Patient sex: M
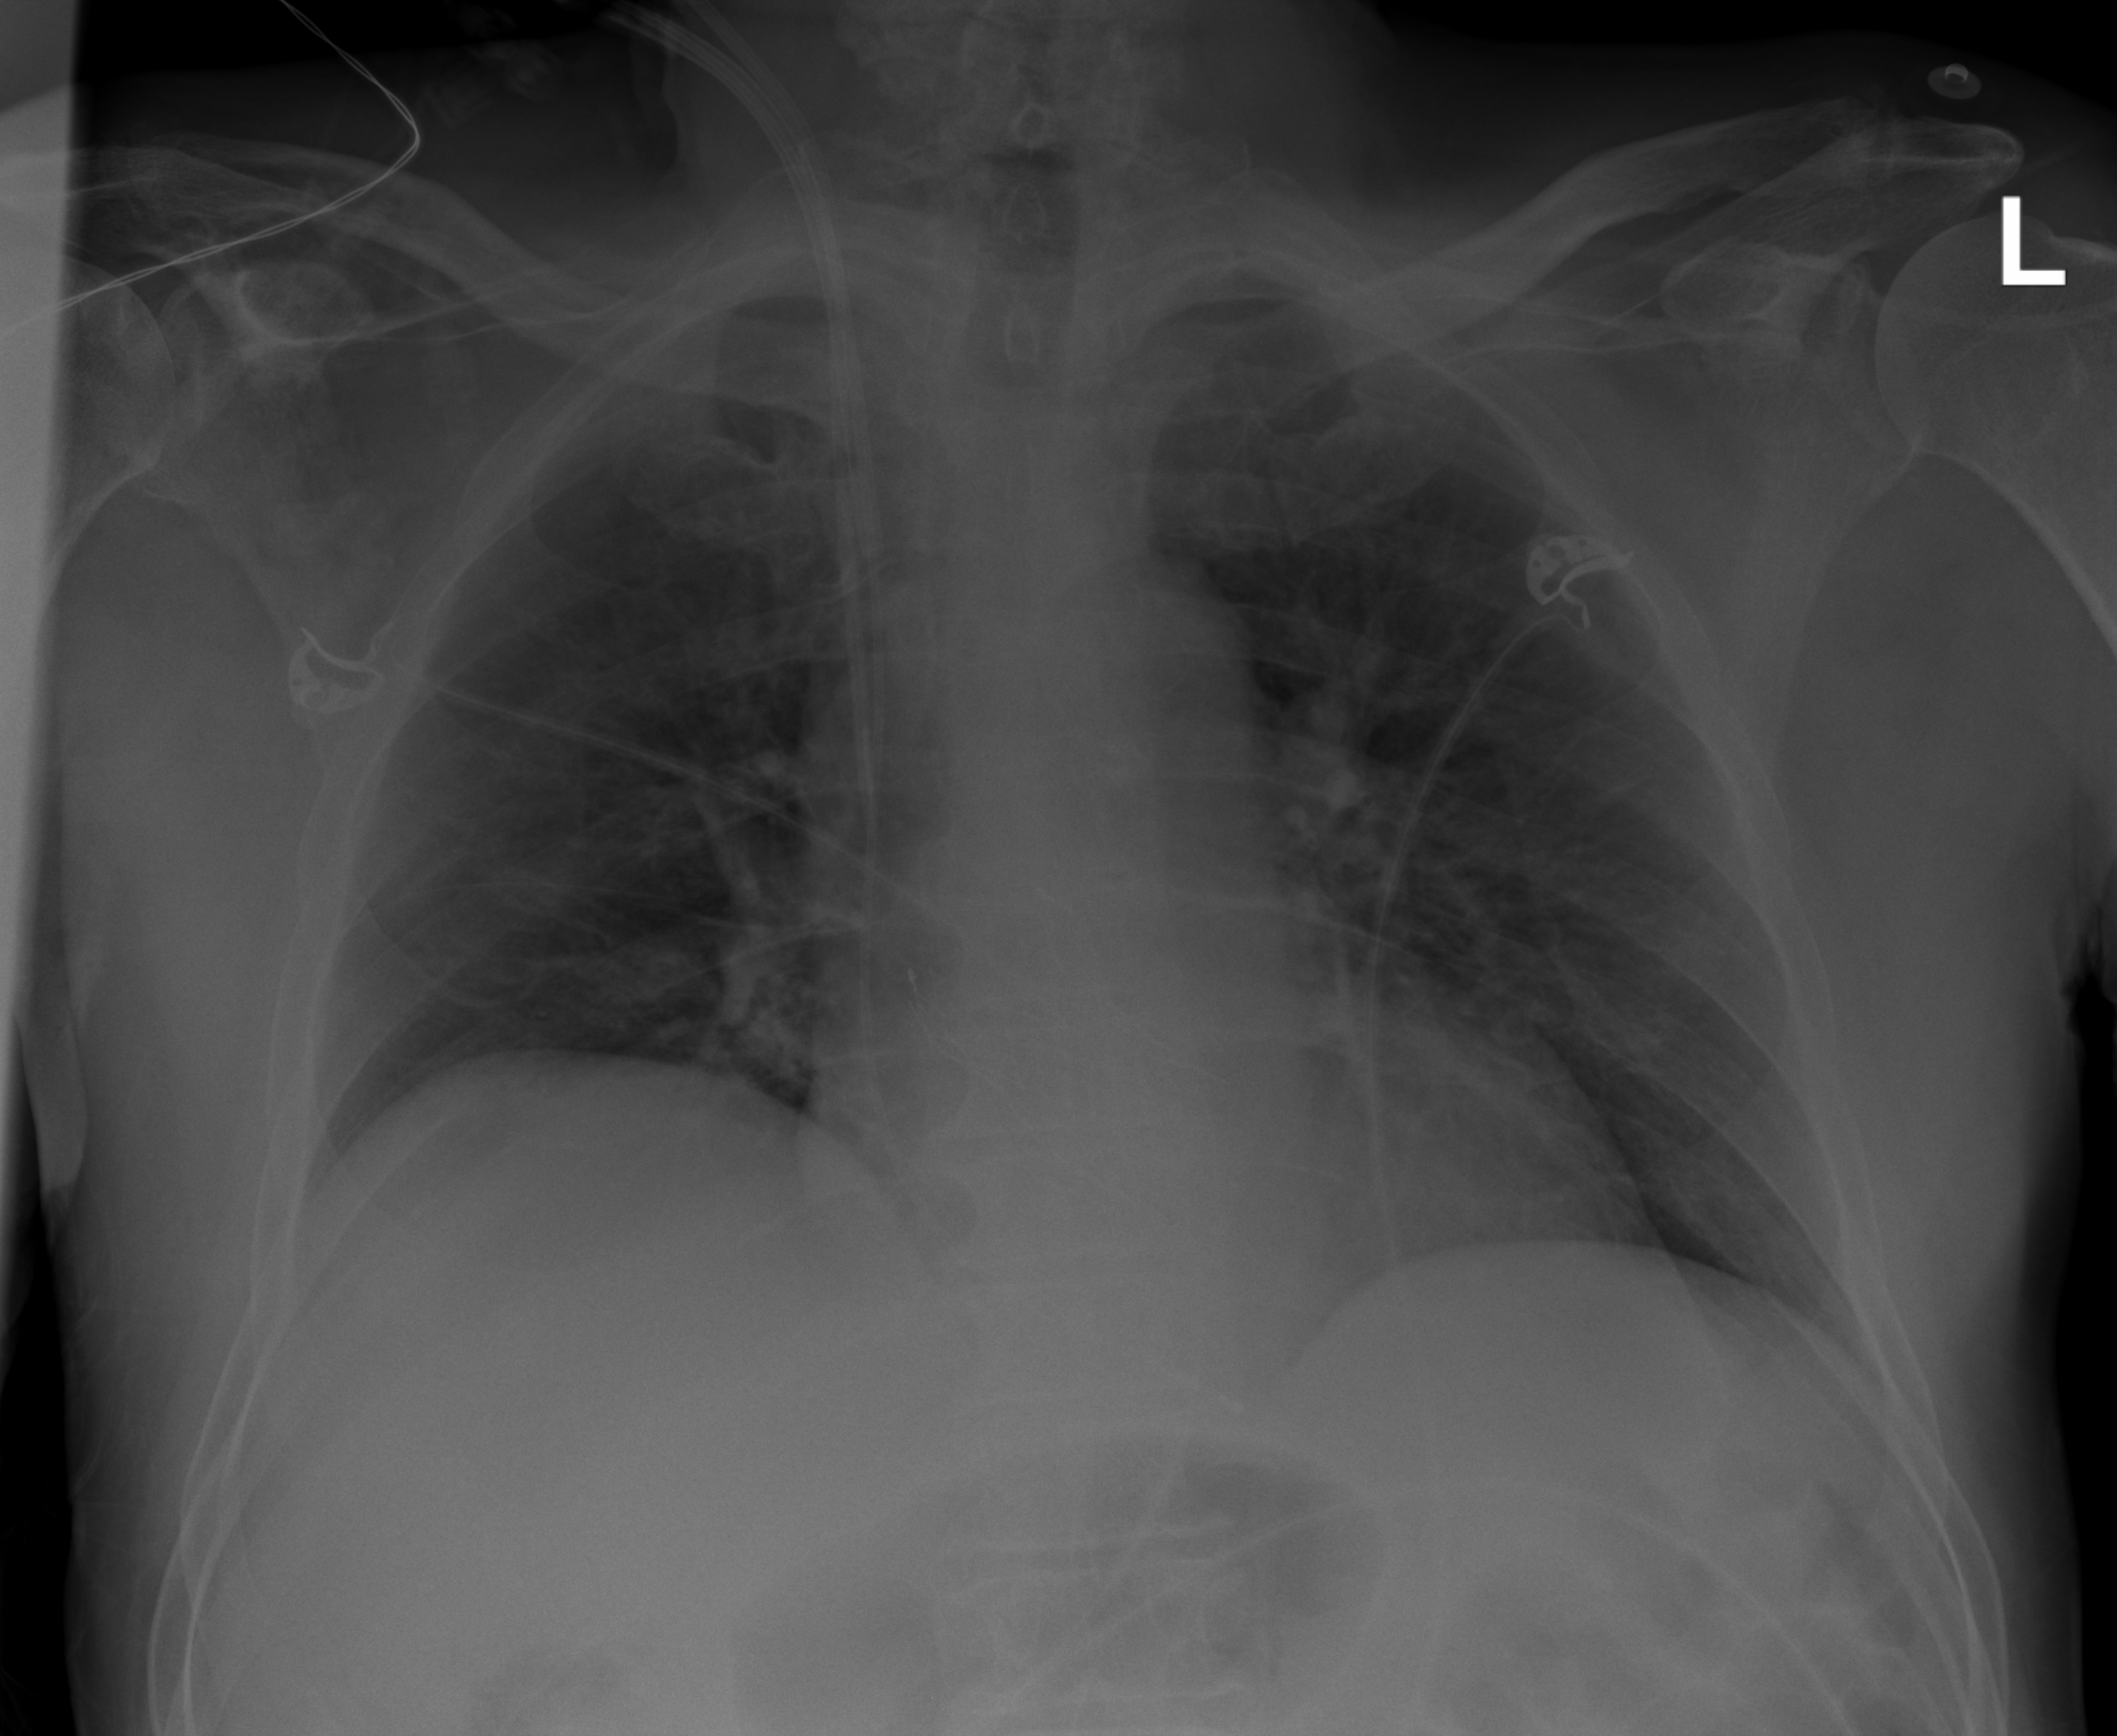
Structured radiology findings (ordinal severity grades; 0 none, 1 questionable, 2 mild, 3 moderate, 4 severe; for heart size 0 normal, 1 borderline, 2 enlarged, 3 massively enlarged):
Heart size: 1
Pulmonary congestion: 1
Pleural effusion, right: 0
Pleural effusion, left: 0
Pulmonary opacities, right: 0
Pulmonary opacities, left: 0
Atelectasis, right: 0
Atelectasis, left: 0